Question: I'm working on my first app using JStree and I have it doing almost everything I need as a navigation tree. I have the javascript code working that dynamically builds the html list structure for the page using knockoutjs (somewhat of an overkill here, but I use knockout elsewhere on the page). After I attach JStree to the HTML, my DOM looks likes -
'''
<div id="menuTreeList" data-bind="template: "treeMenuTemplate"" class="navtree
jstree jstree-0 jstree-focused jstree-default">
<ul class="jstree-no-dots jstree-no-icons">
<li id="menu_1" class="jstree-leaf"><ins class="jstree-icon">&nbsp;</ins><span>
<a href="#" class=""><ins class="jstree-icon">&nbsp;</ins>CARES Home</a></span>
</li>
<li id="menu_2" class="jstree-closed"><ins class="jstree-icon">&nbsp;</ins><a href="#">
<ins class="jstree-icon">&nbsp;</ins>Case Management</a>
<ul>
<li id="menu_3" class="jstree-leaf"><ins class="jstree-icon">&nbsp;</ins><span class="navtree-spanDefault">
<a href="#"><ins class="jstree-icon">&nbsp;</ins>Search</a></span> </li>
<li id="menu_4" class="jstree-leaf"><ins class="jstree-icon">&nbsp;</ins><span class="navtree-spanDefault">
<a href="#"><ins class="jstree-icon">&nbsp;</ins>Participant Summary</a></span>
</li>
<li id="menu_5" class="jstree-leaf"><ins class="jstree-icon">&nbsp;</ins><span class="navtree-spanDefault">
<a href="#"><ins class="jstree-icon">&nbsp;</ins>Transfer WP Office</a></span>
</li>
<li id="menu_6" class="jstree-last jstree-leaf"><ins class="jstree-icon">&nbsp;</ins><span
class="navtree-selected">Update Individual Address</span> </li>
</ul>
</li>
<li id="menu_7" class="jstree-last jstree-leaf"><ins class="jstree-icon">&nbsp;</ins><a
href="#"><ins class="jstree-icon">&nbsp;</ins>Tools</a></li>
</ul> </div>
'''
My Javascript that invokes JStree is
'''
$(document).ready(function () {
$("#menuTreeList").jstree({
"themes": {
"theme": "default",
"dots": false,
"icons": false
},
"plugins": ["themes", "html_data"],
"core": {
"animation": 0,
"open_parents": true,
"initially_open": ["menu_5"]
}
});
})
'''
The resulting menu looks like

My problem is that I want the menu initially have all nodes closed, then open only the node that represents the current page "selected" and it's parent nodes opened. When I try setting JStree "initially_open" to "menu_5" or "menu_6", then menu initially displays closed.
Long term, this is going to be a very complicated & multi-level structure. So the users are looking for this type of functionality. Suggestions?
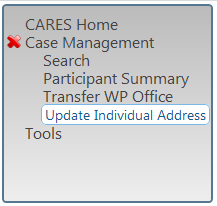
Answer: Use the 'initially_select' (instead of 'initially_open') option (ui section): set a unique 'id' for the leaf-node (like 'init_sel') and then set this option in the ui section of jstree constructor:
'''
"ui" :{ "initially_select" : ["#init_sel"] }
'''
Don't forget to add "ui" in the plugin list.
If you use a 'json_structure' as data, set the "state" object on the parent node(s) to "open" when you generate the JSON structure.